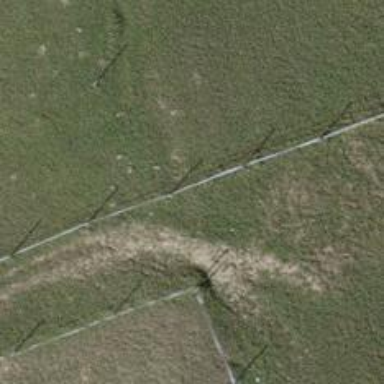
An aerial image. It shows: Fence.